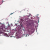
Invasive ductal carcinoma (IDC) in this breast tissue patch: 0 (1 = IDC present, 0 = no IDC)